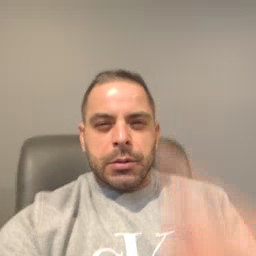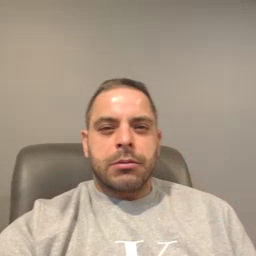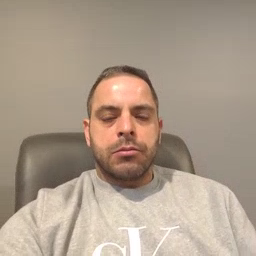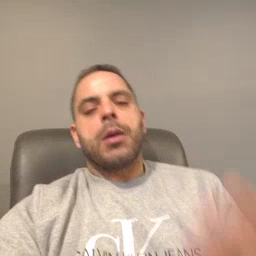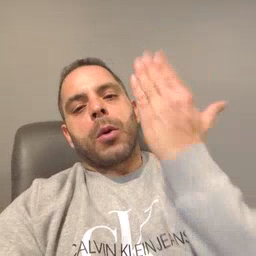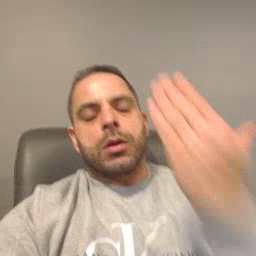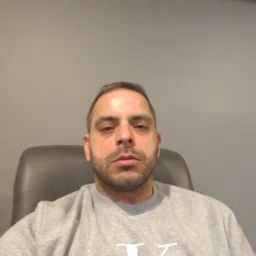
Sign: morning